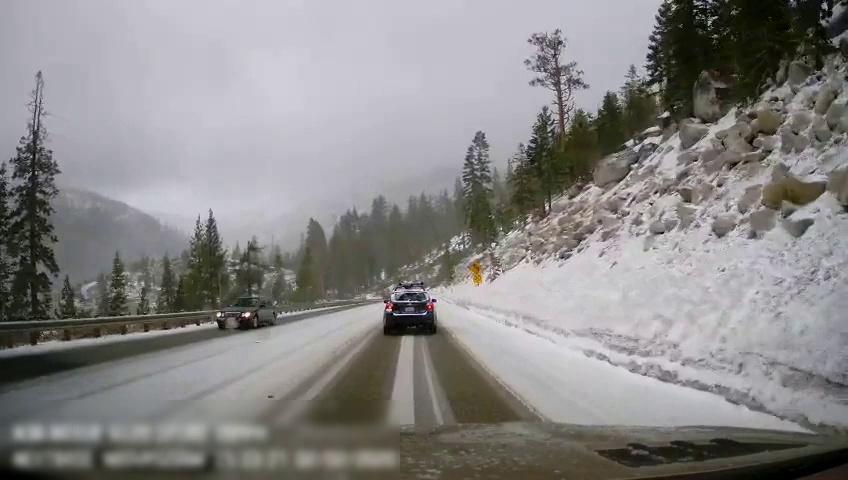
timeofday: Day
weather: Snowy
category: Drivable Space
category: Vehicles | SUV
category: Vehicles | Car
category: Traffic | Signs